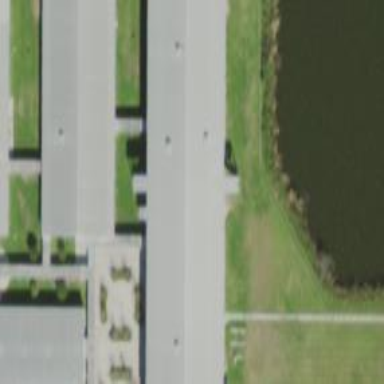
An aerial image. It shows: School building.